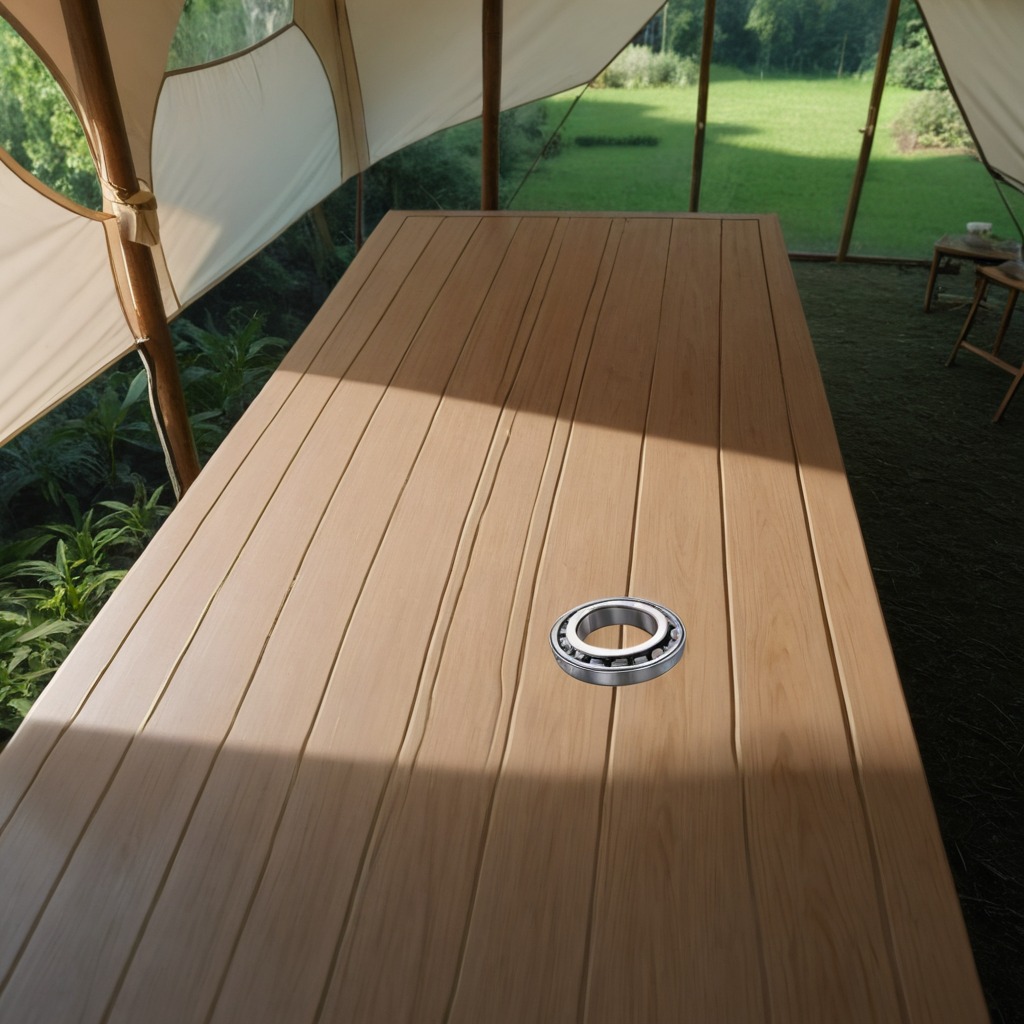
A metal ball bearing is lying on the wooden table inside a jungle field workshop tent.